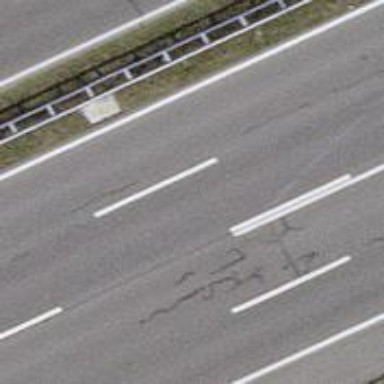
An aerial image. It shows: Asphalt motorway.